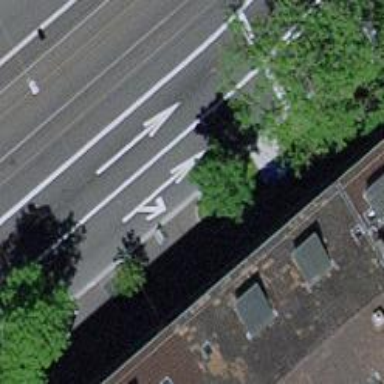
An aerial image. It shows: Avenue lined with trees.